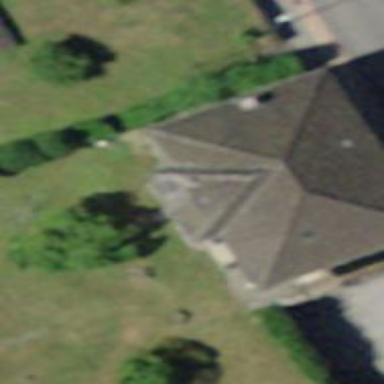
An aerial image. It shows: Simple house.